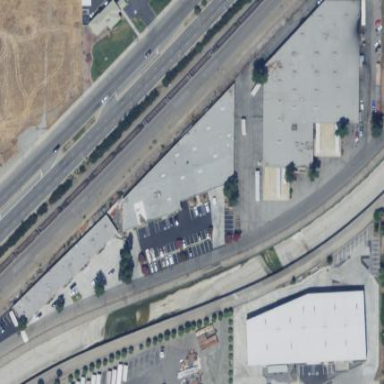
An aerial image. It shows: Warehouse building.